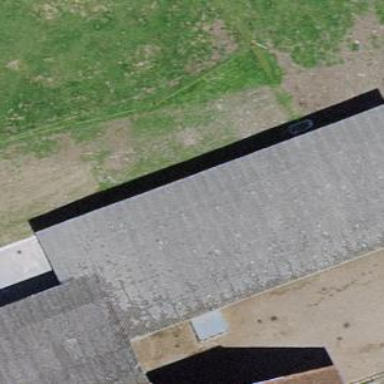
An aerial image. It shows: View of roof of building.